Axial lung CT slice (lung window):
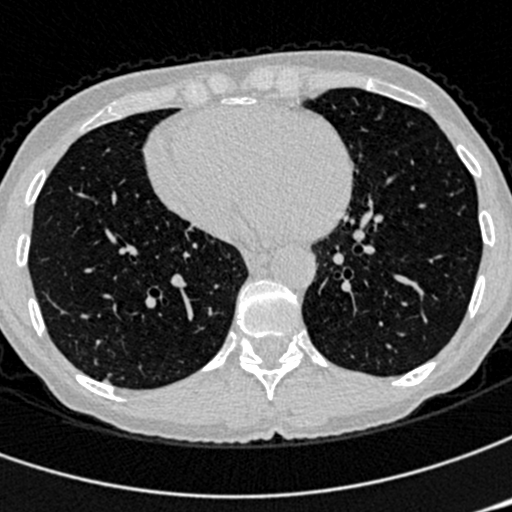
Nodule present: no